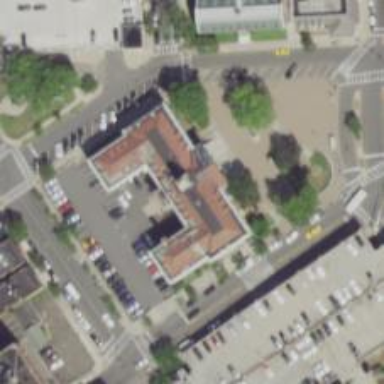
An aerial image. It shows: Government office.